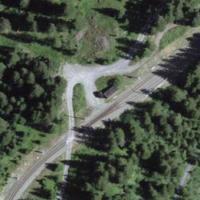
EUNIS habitat code: 43
Species observed at this site:
Ficedula hypoleuca
Periparus ater